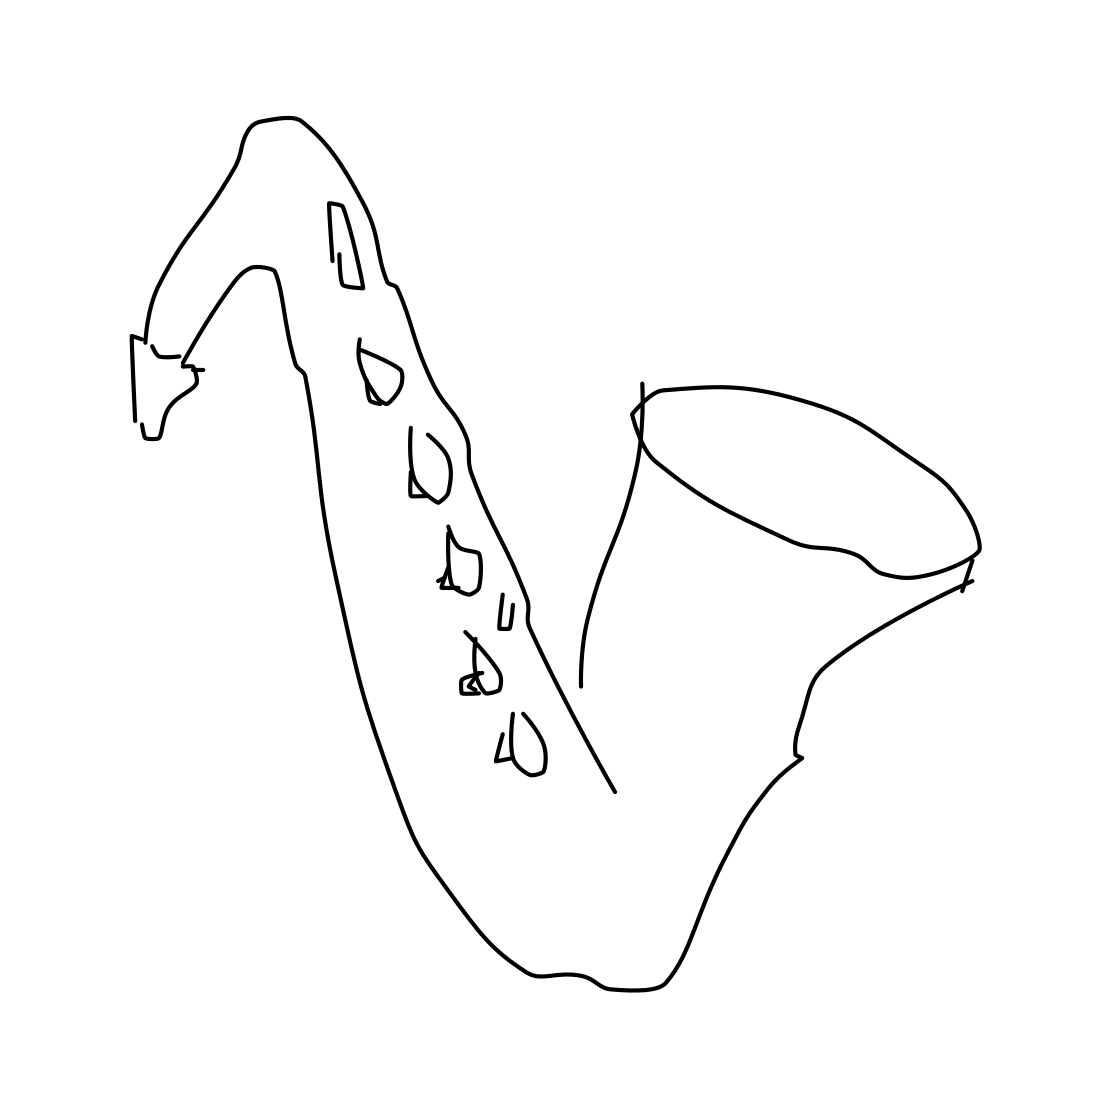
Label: saxophone